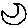
Label: moon